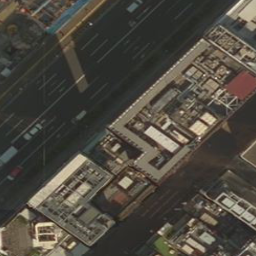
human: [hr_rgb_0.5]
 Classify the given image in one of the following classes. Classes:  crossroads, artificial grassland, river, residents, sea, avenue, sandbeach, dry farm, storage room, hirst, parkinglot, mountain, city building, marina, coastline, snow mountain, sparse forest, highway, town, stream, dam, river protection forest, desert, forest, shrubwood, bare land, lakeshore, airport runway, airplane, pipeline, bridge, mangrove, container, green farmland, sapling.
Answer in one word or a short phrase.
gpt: city building